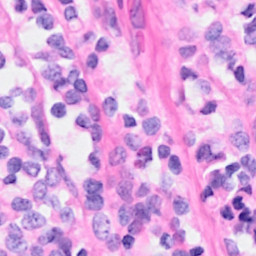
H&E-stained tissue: Breast